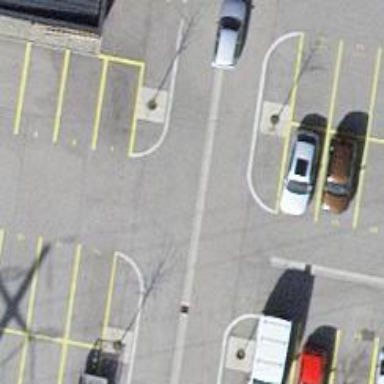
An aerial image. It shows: Road serving as parking aisle.